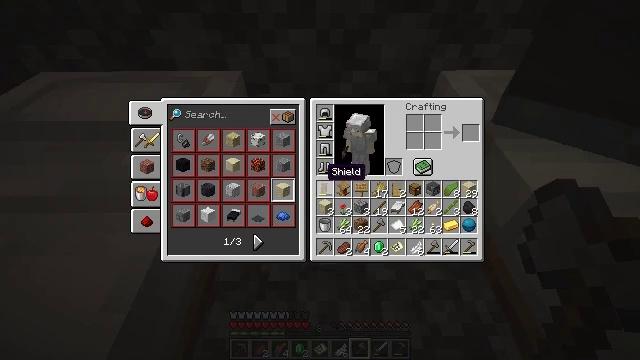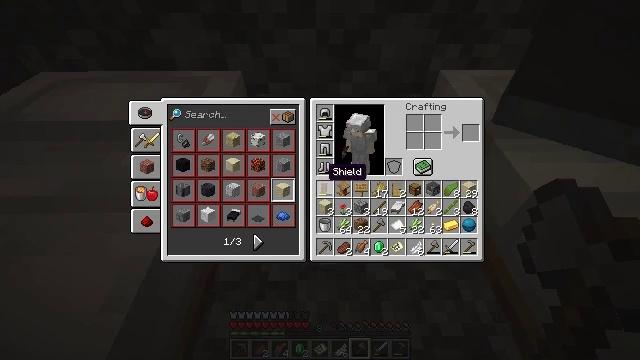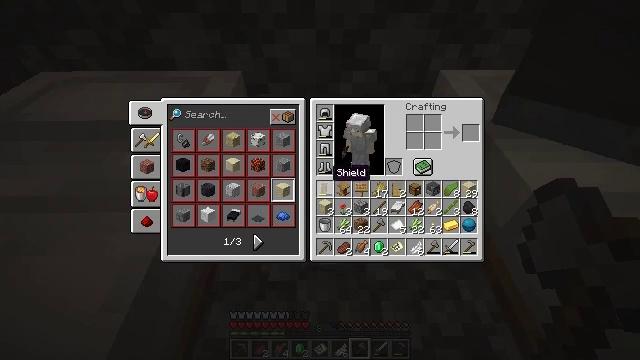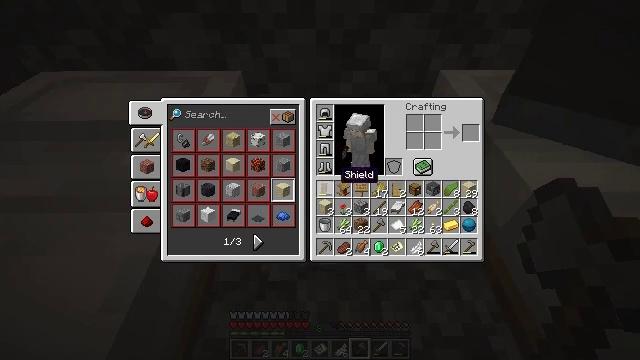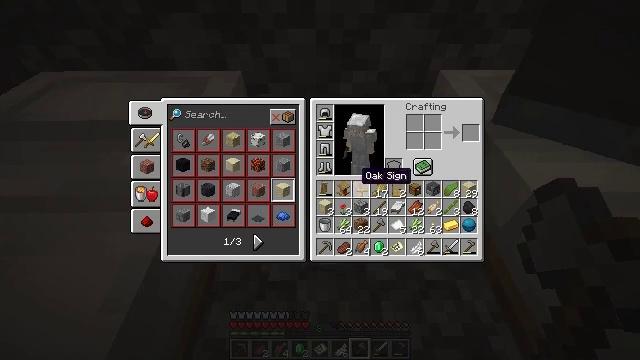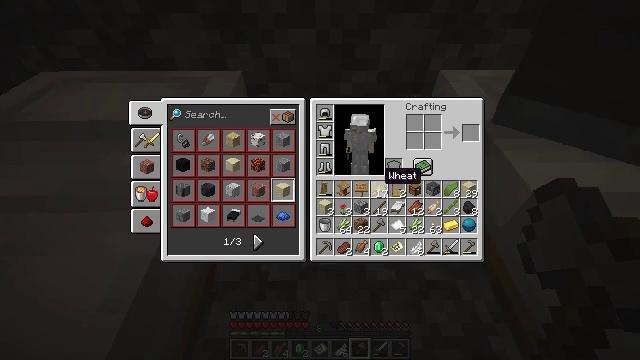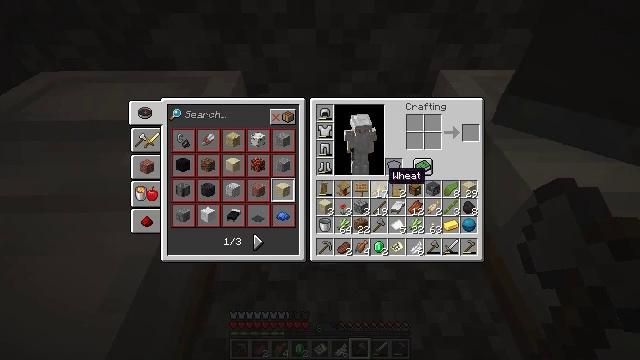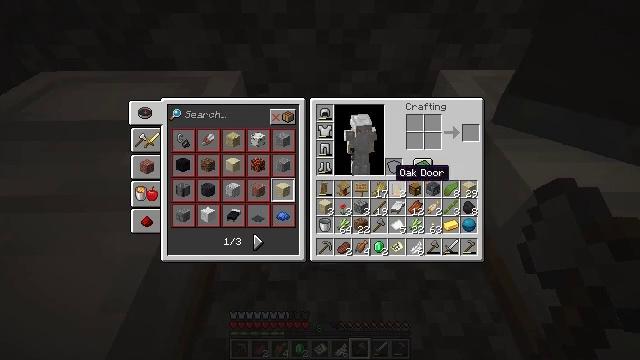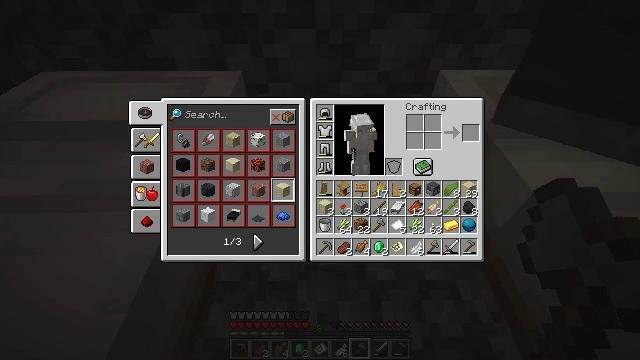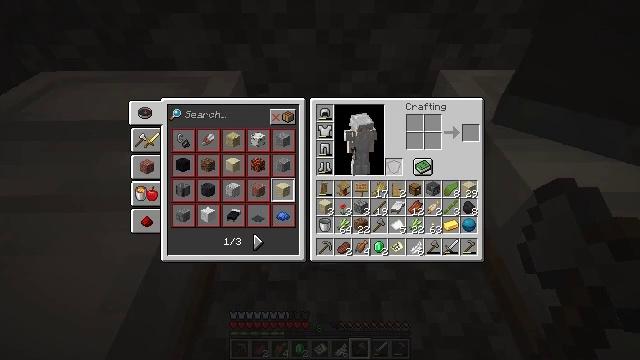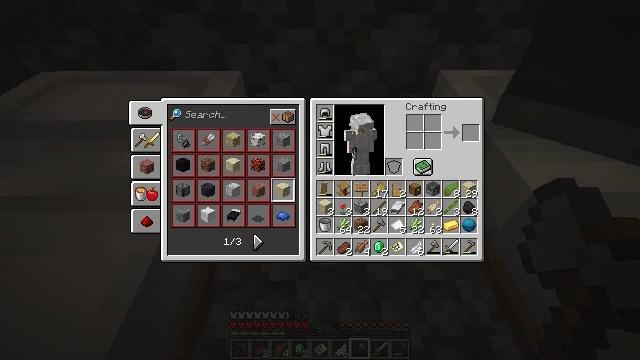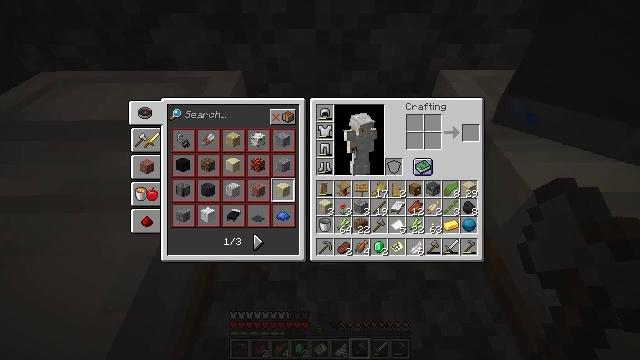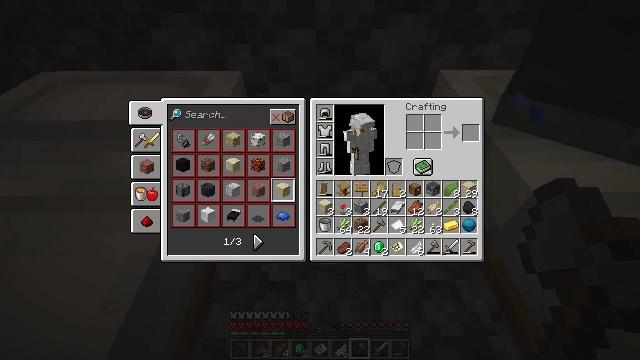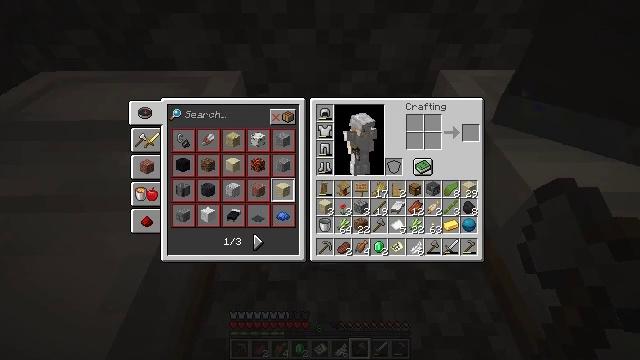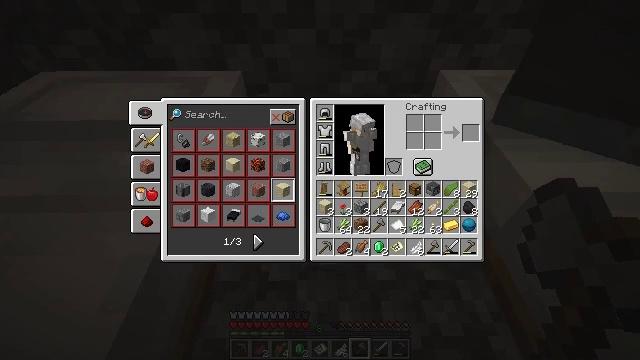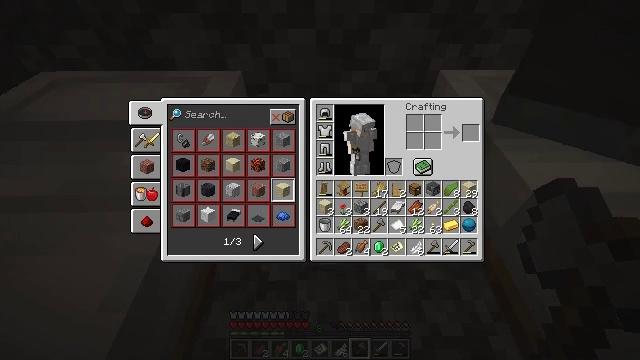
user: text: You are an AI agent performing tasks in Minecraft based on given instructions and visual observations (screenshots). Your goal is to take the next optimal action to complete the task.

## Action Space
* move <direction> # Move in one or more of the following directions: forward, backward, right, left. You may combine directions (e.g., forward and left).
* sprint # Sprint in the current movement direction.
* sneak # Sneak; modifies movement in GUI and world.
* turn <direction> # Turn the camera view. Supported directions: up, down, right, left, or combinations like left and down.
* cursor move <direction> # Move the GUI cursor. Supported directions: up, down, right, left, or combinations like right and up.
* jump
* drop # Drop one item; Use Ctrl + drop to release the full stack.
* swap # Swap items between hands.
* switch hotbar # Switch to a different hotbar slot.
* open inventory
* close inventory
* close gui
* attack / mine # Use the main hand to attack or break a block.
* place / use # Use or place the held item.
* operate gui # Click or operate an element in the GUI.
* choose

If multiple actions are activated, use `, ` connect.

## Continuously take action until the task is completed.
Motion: motion action
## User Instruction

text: Demolish the cobblestone slab for reuse.
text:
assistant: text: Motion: no_op
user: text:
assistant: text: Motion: no_op
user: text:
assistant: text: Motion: turn right
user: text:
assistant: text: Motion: turn right
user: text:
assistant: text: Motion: turn right
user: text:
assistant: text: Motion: no_op
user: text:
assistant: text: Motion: no_op
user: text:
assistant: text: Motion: no_op
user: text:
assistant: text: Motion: no_op
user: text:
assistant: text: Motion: no_op
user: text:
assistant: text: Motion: turn right
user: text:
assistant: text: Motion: turn right
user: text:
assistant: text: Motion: no_op
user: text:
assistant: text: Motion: no_op
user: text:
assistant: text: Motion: no_op
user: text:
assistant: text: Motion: turn down
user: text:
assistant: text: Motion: no_op
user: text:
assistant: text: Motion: no_op
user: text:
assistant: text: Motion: no_op
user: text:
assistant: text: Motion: no_op
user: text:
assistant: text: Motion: no_op
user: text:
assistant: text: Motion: no_op
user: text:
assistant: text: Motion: attack / mine
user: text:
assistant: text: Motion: attack / mine
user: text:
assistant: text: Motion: turn left
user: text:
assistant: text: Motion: turn left
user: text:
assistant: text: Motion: turn left
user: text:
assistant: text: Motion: no_op
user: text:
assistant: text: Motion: no_op
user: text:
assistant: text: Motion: no_op